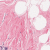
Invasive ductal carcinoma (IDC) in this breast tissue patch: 0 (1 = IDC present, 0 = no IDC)